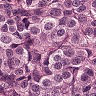
Metastatic tissue present: yes